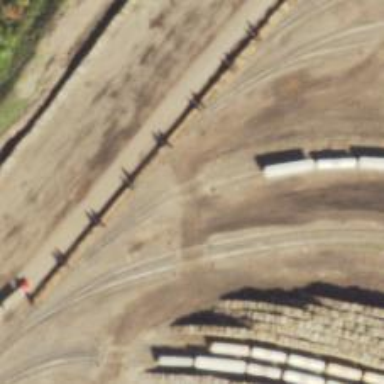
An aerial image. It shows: Single railway spur track.